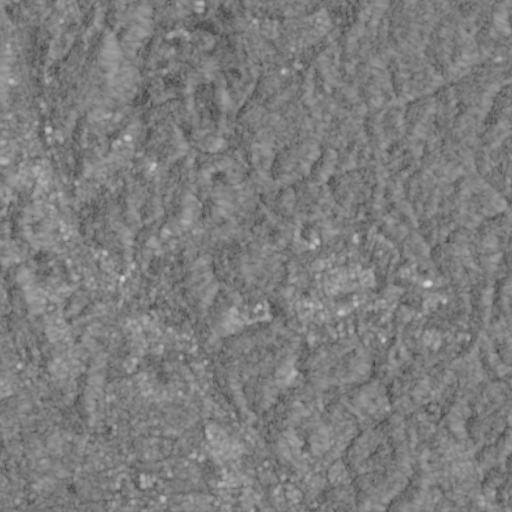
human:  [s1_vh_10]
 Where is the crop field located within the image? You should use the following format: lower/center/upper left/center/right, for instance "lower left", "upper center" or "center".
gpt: The crop field is located in the upper center of the image.
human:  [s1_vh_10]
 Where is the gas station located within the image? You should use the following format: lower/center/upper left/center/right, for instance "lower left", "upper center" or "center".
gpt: The gas station is located in the lower left of the image.
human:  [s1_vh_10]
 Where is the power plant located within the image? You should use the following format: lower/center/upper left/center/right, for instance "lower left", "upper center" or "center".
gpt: There is no power plant in the image.

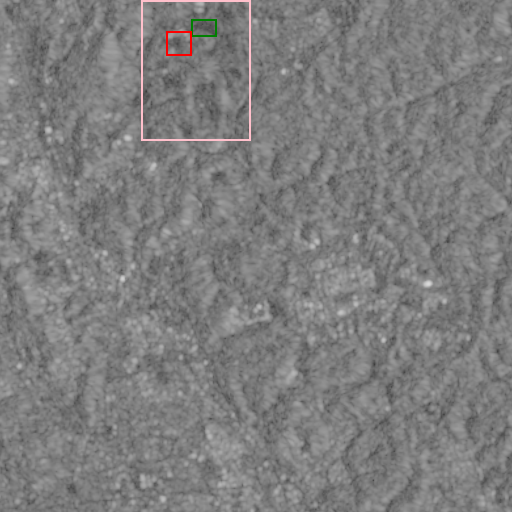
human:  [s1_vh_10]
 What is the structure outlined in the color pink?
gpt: The structure outlined in pink is a park.
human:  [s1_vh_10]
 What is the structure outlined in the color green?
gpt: The structure outlined in green is a parking lot.
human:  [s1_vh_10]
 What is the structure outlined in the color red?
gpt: The structure outlined in red is a stadium.
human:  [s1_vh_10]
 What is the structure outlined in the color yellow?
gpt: There is no yellow outline.